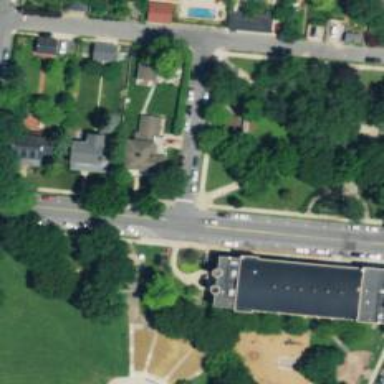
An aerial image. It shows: Residential road with asphalt surface and separate sidewalk.